Question: I have a dialog to insert some fields, one of those is a p:editor which is displayed like it is disabled while it is not. A strange "true" string is displayed into the editor body.
The code:
'''
<p:dialog id="insertPanel" header="Inserisci" widgetVar="dlg1" appendToBody="true" modal="true">
<h:form id="insertForm">
<h:panelGrid columns="2">
<h:outputLabel value="Nome: " for="name" />
<p:inputText id="name" value="#{controller.name}" />
<h:outputLabel value="Oggetto: " for="subject" />
<p:inputText id="subject" value="#{controller.subject}" />
<h:outputLabel value="Visibilita: " for="visibility" />
<p:inputText id="visibility" value="#{controller.visibility}" />
<h:outputLabel value="Testo: " for="text" />
<p:editor id="text" value="#{controller.text}" width="600"/>
<f:facet name="footer">
<p:commandButton actionListener="#{controller.insert}" value="Inserisci" />
</f:facet>
</h:panelGrid>
</h:form>
</p:dialog>
'''
An image of the dialog that shows the problem:

As you can see the editor is like disabled and shows "true" into its body.
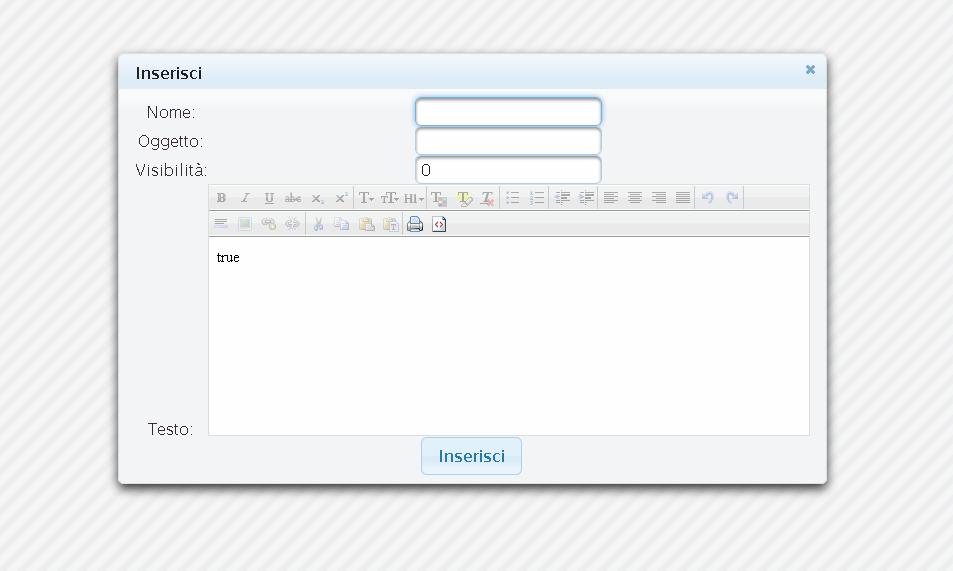
Answer: I solved this issue.
I've just put 'update=":insertForm"' into the commandButton that opens the dialog and it works.
'''
<p:commandButton id="insertButton" value="Inserisci" oncomplete="dlg1.show();" update=":insertForm" />
'''